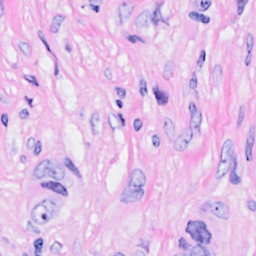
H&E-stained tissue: Breast